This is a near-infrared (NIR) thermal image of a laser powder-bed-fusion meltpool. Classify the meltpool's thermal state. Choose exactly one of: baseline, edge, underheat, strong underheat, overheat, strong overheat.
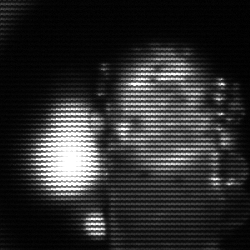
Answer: strong underheat